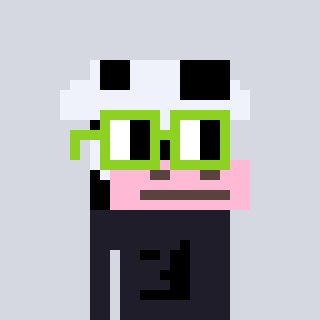
a pixel art character with square light green glasses, a cow-shaped head and a grayscale-colored body on a cool background